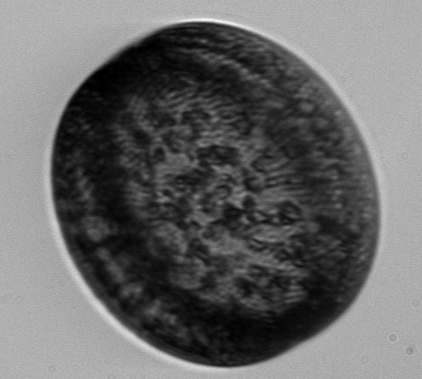
Label: Coscinodiscus